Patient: sex M, age 29
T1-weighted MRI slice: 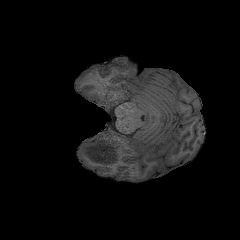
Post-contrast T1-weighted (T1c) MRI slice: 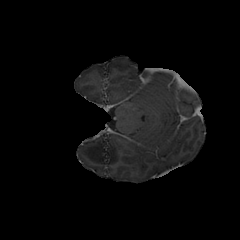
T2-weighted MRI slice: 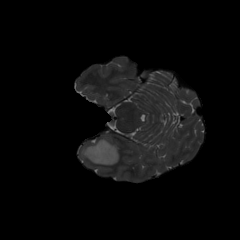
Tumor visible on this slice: yes
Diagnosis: Astrocytoma, IDH-mutant
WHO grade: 2